Question: I have made a user interface with many boxes created in loops, now I want to store the user inputs in a variable with .
For example consider this code,
'''
function p = myfun()
f = figure;
set(f,'Position',[200 350 250 150],'Color',[.4 .6 .4],'MenuBar','none',...
'Visible','off');
bc = [.4 .6 .4];
uicontrol('Style','text','Position',[50 80 80 30],...
'String','X','BackgroundColor',bc,'ForegroundColor','w');
uicontrol('Style','text','Position',[50 40 80 30],...
'String','Y','BackgroundColor',bc,'ForegroundColor','w');
uicontrol('style','edit','Position', [120 80 80 30],...
'BackgroundColor',bc,'ForegroundColor','w','Callback',{@My_Callback});
uicontrol('style','edit','Position', [120 40 80 30],...
'BackgroundColor',bc,'ForegroundColor','w','Callback',{@My_Callback});
uicontrol('Style', 'pushbutton', 'String', 'Ok',...
'Position', [100 5 60 30],'Callback', 'close');
movegui(f,'center')
set(f,'Visible','on')
function My_Callback(hObject,eventdata)
p = str2double(get(hObject,'string'));
end
end
'''

Now 'My_Callback' will be called twice but only the last one will be stored in 'p'.
But I want them to be stored like 'p.x' and 'p.y'.
I think I should use 'Tag', it says:
'Tag'
'string (GUIDE sets this property)'
'User-specified object label. The Tag property provides a means to identify graphics objects with a user-specified label. This is particularly useful when constructing interactive graphics programs that would otherwise need to define object handles as global variables or pass them as arguments between callback routines. You can define Tag as any string.'
But I don't know how (I have about 16 editable boxes),
Thanks for any help.
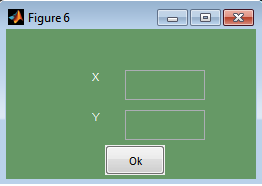
Answer: If I understood your question correctly, you could use the 'UserData' property of 'uicontrols' to store the content of the edit boxes as you enter it, that way it would be very easy to recover them anywhere within your GUI or elsewhere.
Moreover, to facilitate things you can assign names to uicontrols during their creation, so when you need to get one/many of their property you can call the handles with its name instead of the 'hObject' argument.
For example, let's say you name the box with the X data 'x1', then you can create and store it in the handles structure of the GUI like so:
'''
handles.x1 = uicontrol(...)
'''
so when you need to fetch a property, you can use
'''
get(handles.x1,'Some Property');
'''
So to come back to your question, you could use this syntax to set the 'UserData' property of all the boxes inside 'My_Callback'. Afterward you can recover them in any callback you want. Of course a simple way would be to get the 'String' property of the edit boxes instead of their 'UserData', but with the latter you can store anything you want which might come handy.
In the following GUI I modified yours to change the callback for the 'OK' button for a function called 'DisplayData' which gets the 'UserData' from each edit box and displays it.
'''
function p = myfun()
clear
clc
f = figure;
set(f,'Position',[200 350 250 150],'Color',[.4 .6 .4],'MenuBar','none',...
'Visible','off');
bc = [.4 .6 .4];
%//===============
uicontrol('Style','text','Position',[50 80 80 30],...
'String','X','BackgroundColor',bc,'ForegroundColor','w');
uicontrol('Style','text','Position',[50 40 80 30],...
'String','Y','BackgroundColor',bc,'ForegroundColor','w');
%//===============
handles.x1 = uicontrol('style','edit's,'Position', [120 80 80 30],...
'BackgroundColor',bc,'ForegroundColor','w','Callback',{@My_Callback});
handles.y1 = uicontrol('style','edit','Position', [120 40 80 30],...
'BackgroundColor',bc,'ForegroundColor','w','Callback',{@My_Callback});
%//===============
uicontrol('Style', 'pushbutton', 'String', 'Ok',...
'Position', [100 5 60 30],'Callback', @(s,e) DisplayData);
movegui(f,'center')
set(f,'Visible','on')
guidata(f,handles); %// Updata guidata
function My_Callback(hObject,eventdata)
p = str2double(get(hObject,'string'));
%// Assign the content of the box to its "UserData" property
set(hObject,'UserData',p)
guidata(f,handles)
end
function DisplayData(~,~)
%// You could do it for all the boxes in your GUI.
x1Data = get(handles.x1,'UserData');
y1Data = get(handles.y1,'UserData');
fprintf('The number in box 1 is %0.2f and the number in box 2 is %0.2f
',x1Data,y1Data);
guidata(f,handles)
end
end
'''
Sample output:

And after pressing the "OK" button, this string is displayed in the Command Window:
'''
The number in box 1 is 2.00 and the number in box 2 is 4.00
'''
Hope that helps!